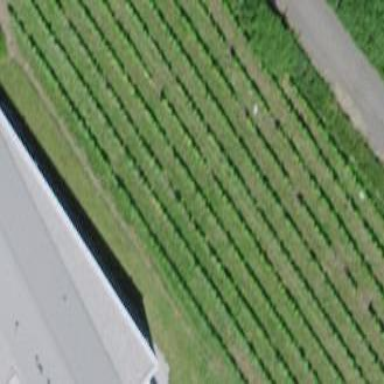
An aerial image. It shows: Vineyard with grape crops.